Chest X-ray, AP view. Patient: 78 years old, sex M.
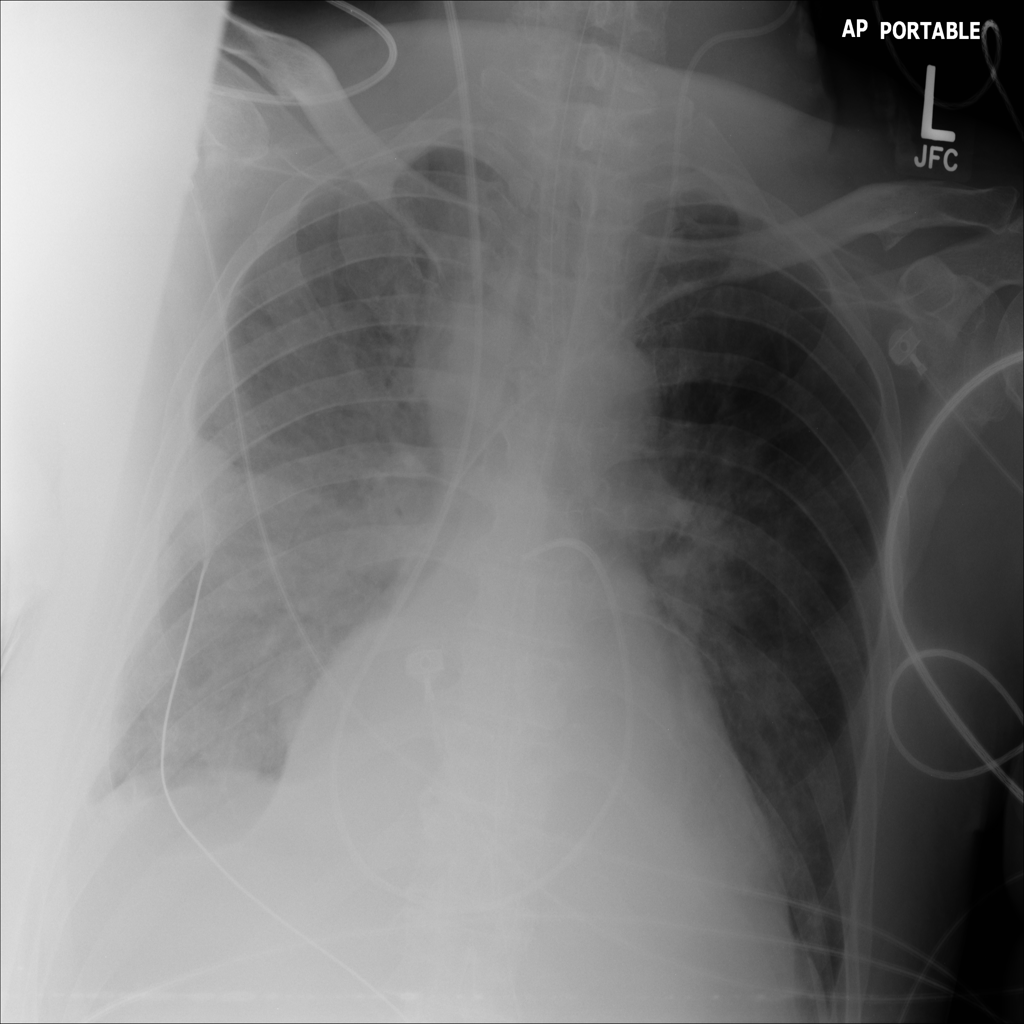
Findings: Effusion